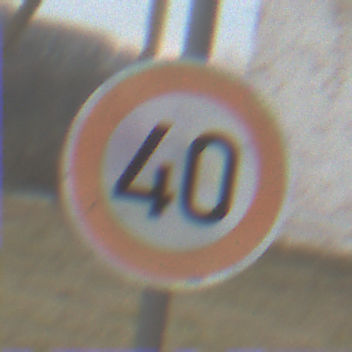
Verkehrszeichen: Geschwindigkeit40
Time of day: MorningAfternoon
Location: Outdoor (Nature)
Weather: PartlyCloudy
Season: Autumn
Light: Natural